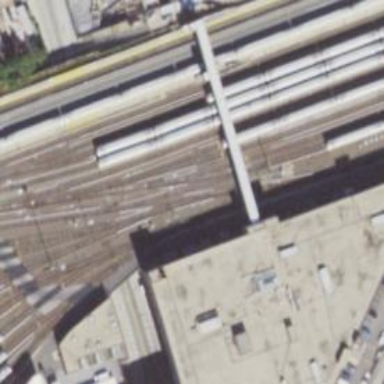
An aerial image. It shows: Electrified rail service yard.